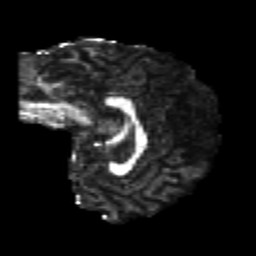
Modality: FA
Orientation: sagittal
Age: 23
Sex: female
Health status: healthy
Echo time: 0.074 s